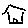
Label: house